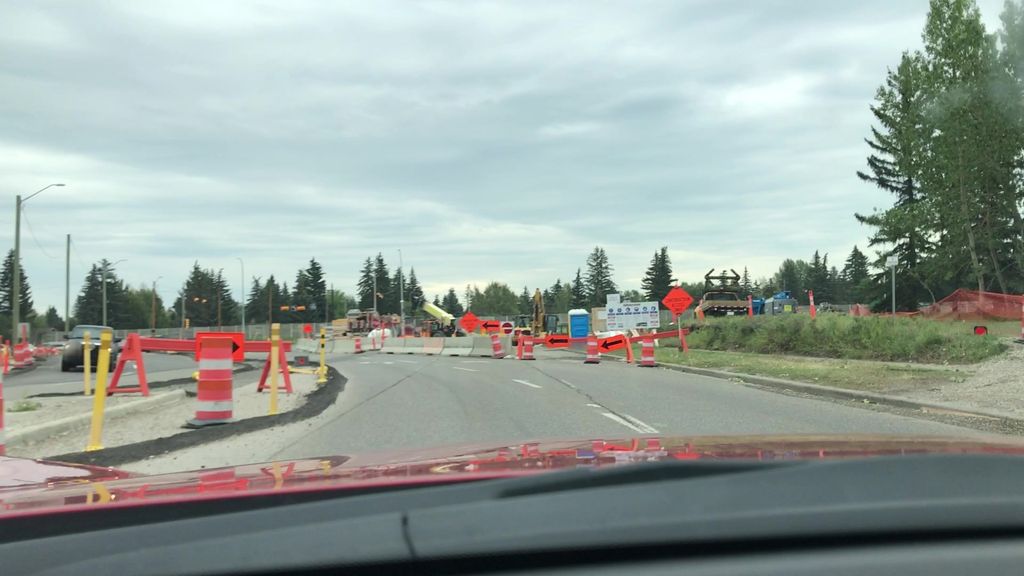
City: calgary